Interaction volume radius: 5 \u00c5
Interaction volume height: 20 \u00c5
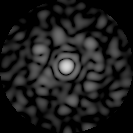
Disorder parameter: 0.7852